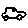
Label: car